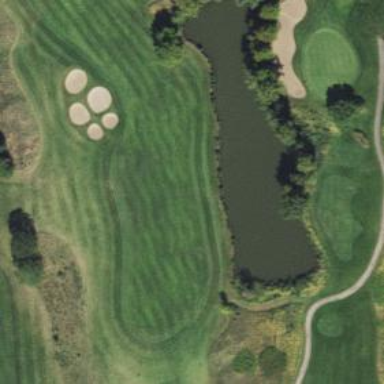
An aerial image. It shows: Scenic view of water hazard on golf course. The natural water feature adds beauty to the landscape.